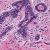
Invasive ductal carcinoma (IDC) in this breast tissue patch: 0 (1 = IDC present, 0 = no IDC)